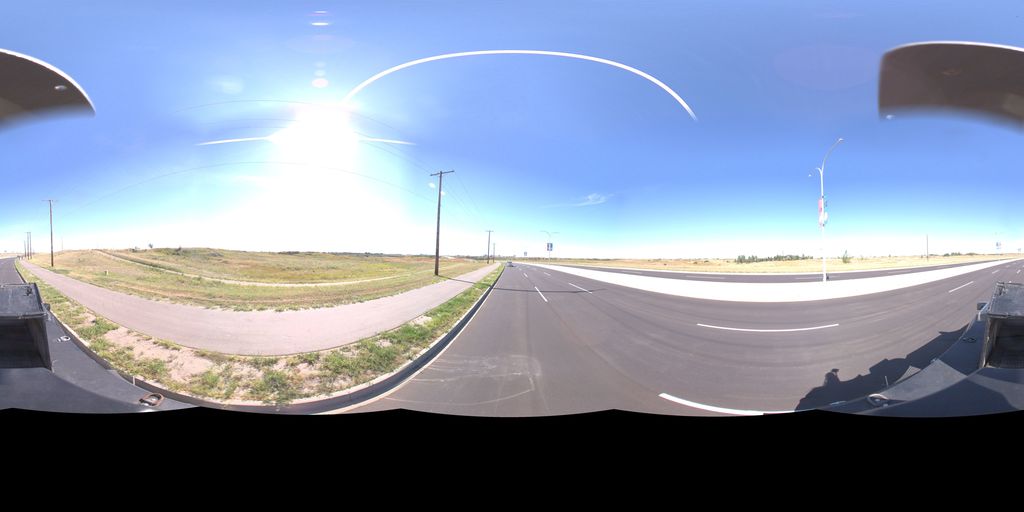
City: saskatoon